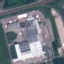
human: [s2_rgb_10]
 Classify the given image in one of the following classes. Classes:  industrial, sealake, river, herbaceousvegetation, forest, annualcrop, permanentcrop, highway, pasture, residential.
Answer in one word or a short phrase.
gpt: Industrial